Question: Hi I'm trying to add percentages to my 'countplot' with 5 categories and 2 values (old and younger). I've tried adding the def and loop from
<URL>
My code:
'''
plt.figure(figsize =(7,5))
ax = sb.countplot(data = df_x_1, x = 'concern_virus', hue = 'age')
plt.xticks(size =12)
plt.xlabel('Level of Concern', size = 14)
plt.yticks(size = 12)
plt.ylabel('Number of People', size = 12)
plt.title("Older and Younger People's Concern over the Virus", size = 16)
ax.set_xticklabels(ax.get_xticklabels(), rotation=40, ha="right");
for p in ax.patches:
percentage = '{:.1f}%'.format(100 * p.get_height()/total)
x = p.get_x() + p.get_width()
y = p.get_height()
ax.annotate(percentage, (x, y),ha='center')
plt.show()
'''

As you can see, the percentages don't make sense.
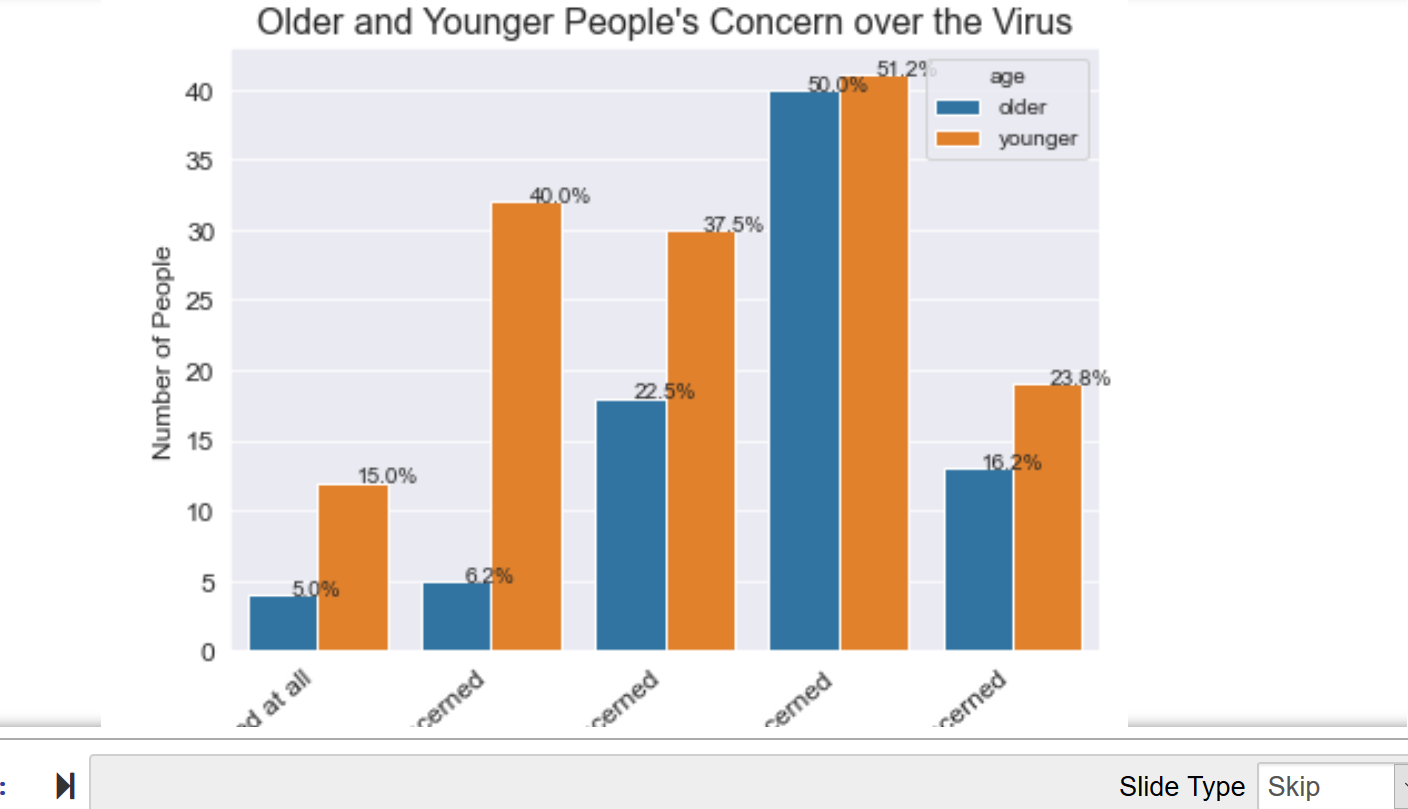
Answer: The problem seems to be with the variable that is undefined in the above code: 'total'. 'total' should be the number you want to call '100%', for example the total number of rows in the dataframe. That way all the displayed percentages sum up to 100.
Here is some sample code:
'''
import matplotlib.pyplot as plt
import pandas as pd
import numpy as np
import seaborn as sns
N = 250
df_x_1 = pd.DataFrame({'concern_virus': np.random.choice(['a', 'b', 'c', 'd', 'e'], N),
'age': np.random.choice(['younger', 'older'], N)})
plt.figure(figsize=(7, 5))
ax = sns.countplot(data=df_x_1, x='concern_virus', order=['a', 'b', 'c', 'd', 'e'],
hue='age', hue_order=['younger', 'older'],
palette=['chartreuse', 'darkviolet'])
plt.xticks(size=12)
plt.xlabel('Level of Concern', size=14)
plt.yticks(size=12)
plt.ylabel('Number of People', size=12)
plt.title("Older and Younger People's Concern over the Virus", size=16)
ax.set_xticklabels(ax.get_xticklabels(), rotation=40, ha="right")
total = len(df_x_1)
for p in ax.patches:
percentage = f'{100 * p.get_height() / total:.1f}%
'
x = p.get_x() + p.get_width() / 2
y = p.get_height()
ax.annotate(percentage, (x, y), ha='center', va='center')
plt.tight_layout()
plt.show()
'''
<URL>
To have the text in the center of the bar, it helps to choose 'ha='center'' and add half the width to the x-position. Appending a newline to the text can help to position the text nicely on top of the bar. 'plt.tight_layout()' can help to fit all the labels into the plot.
Seaborn lets you fix the order of the x-axis via 'order=...'. The order of the legend elements and the corresponding colors can be set via 'hue_order=...' and 'palette=...'.
PS: For the new question, with totals per age group, instead of directly looping through all the bars, a first loop can visit the groups:
'''
import matplotlib.pyplot as plt
import pandas as pd
import numpy as np
import seaborn as sns
label_younger = 'younger'
label_older = 'older'
df_younger = pd.DataFrame({'concern_virus': np.random.choice(['a', 'b', 'c', 'd', 'e'], 230)})
df_older = pd.DataFrame({'concern_virus': np.random.choice(['a', 'b', 'c', 'd', 'e'], 120)})
df_younger['age'] = label_younger
df_older['age'] = label_older
df_x_1 = pd.concat([df_younger, df_older], ignore_index=True)
plt.figure(figsize=(7, 5))
ax = sns.countplot(data=df_x_1, x='concern_virus', order=['a', 'b', 'c', 'd', 'e'],
hue='age', hue_order=[label_younger, label_older],
palette=['orangered', 'skyblue'])
plt.xticks(size=12)
plt.xlabel('Level of Concern', size=14)
plt.yticks(size=12)
plt.ylabel('Number of People', size=12)
plt.title("Older and Younger People's Concern over the Virus", size=16)
ax.set_xticklabels(ax.get_xticklabels(), rotation=40, ha="right")
for bars in ax.containers:
if bars.get_label() == label_younger:
group_total = len(df_younger)
else:
group_total = len(df_older)
for p in bars.patches:
# print(p.get_facecolor(), p.get_label())
percentage = f'{100 * p.get_height() / group_total:.1f}%
'
x = p.get_x() + p.get_width() / 2
y = p.get_height()
ax.annotate(percentage, (x, y), ha='center', va='center')
plt.tight_layout()
plt.show()
'''
<URL>